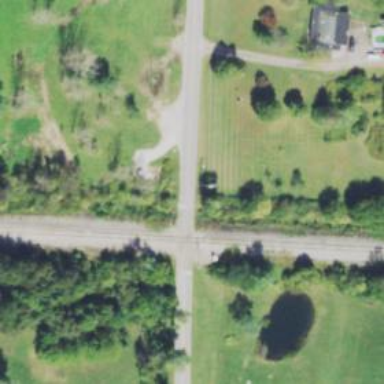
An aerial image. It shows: Railway level crossing.